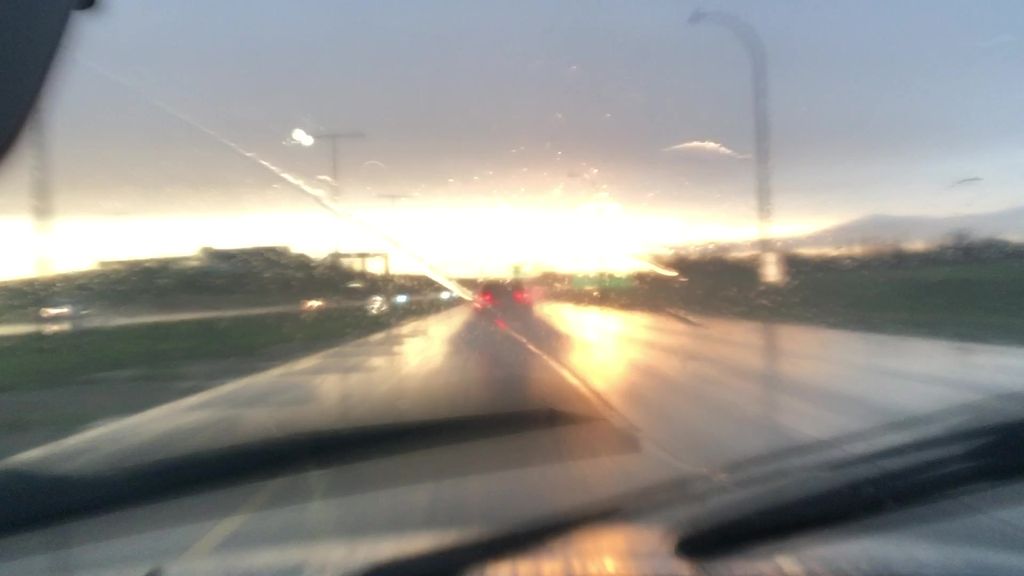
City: edmonton